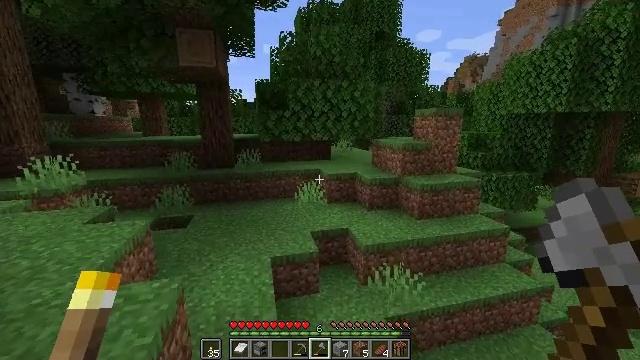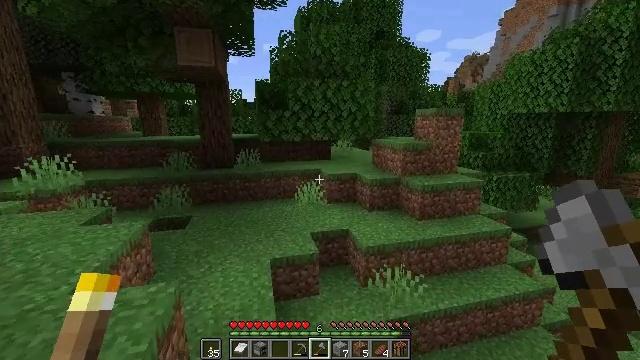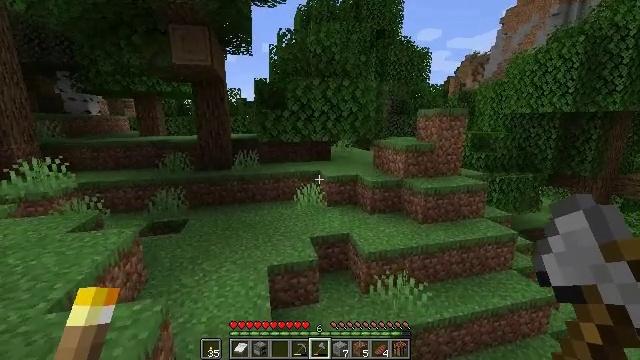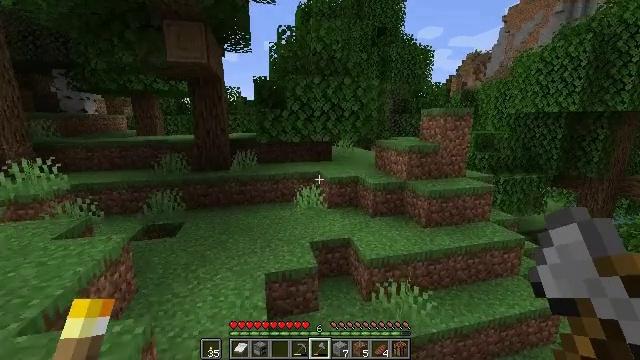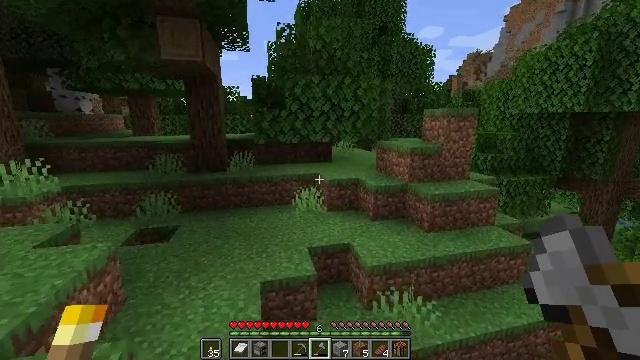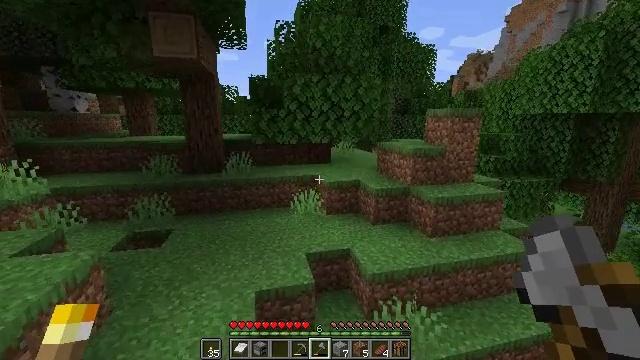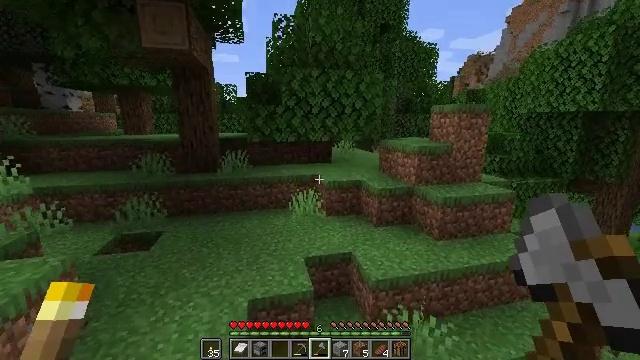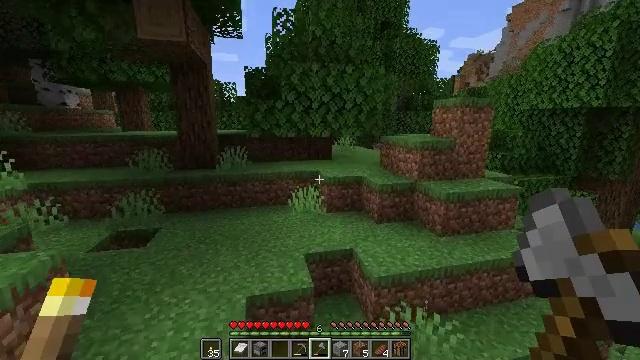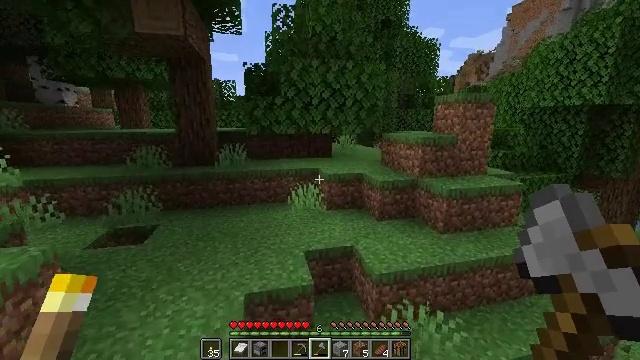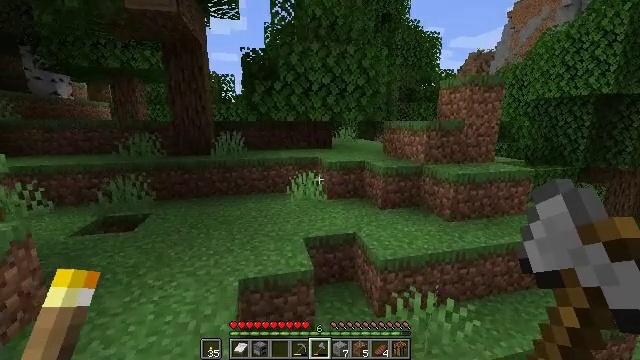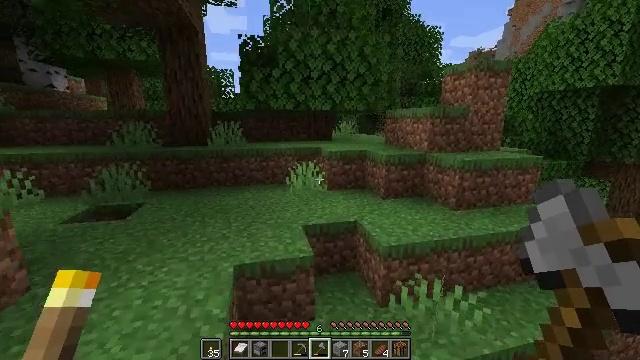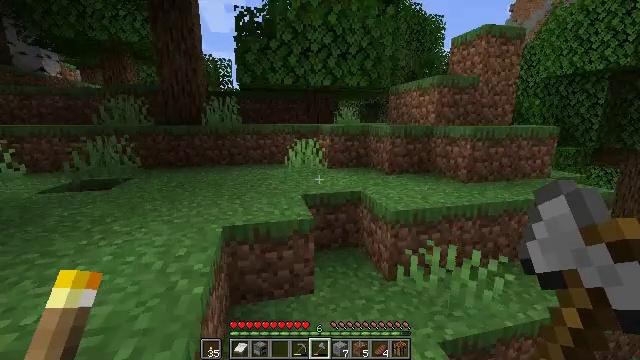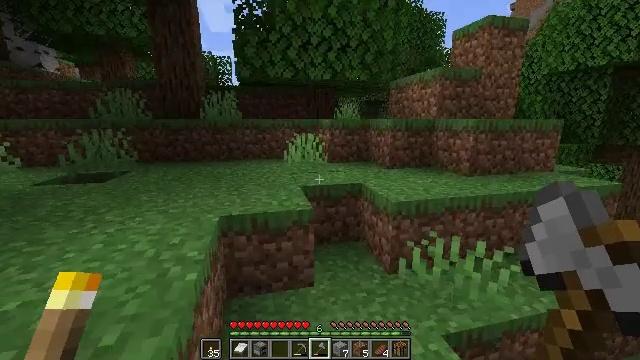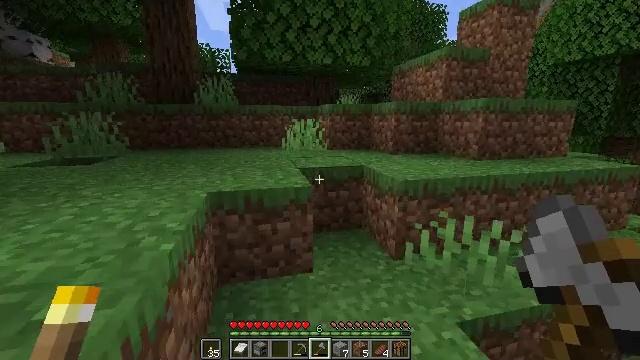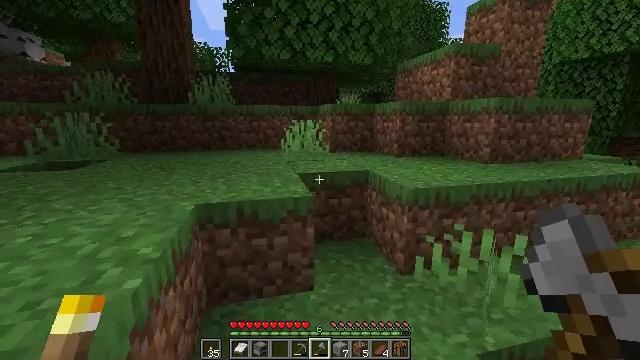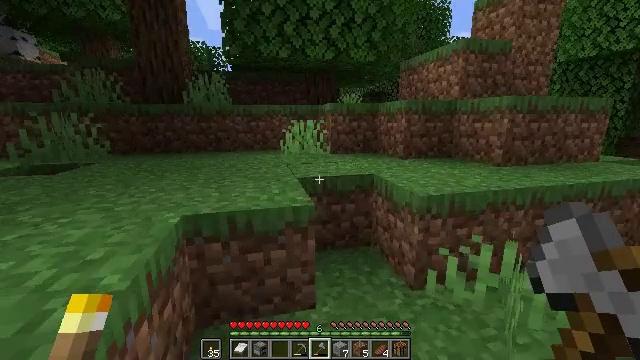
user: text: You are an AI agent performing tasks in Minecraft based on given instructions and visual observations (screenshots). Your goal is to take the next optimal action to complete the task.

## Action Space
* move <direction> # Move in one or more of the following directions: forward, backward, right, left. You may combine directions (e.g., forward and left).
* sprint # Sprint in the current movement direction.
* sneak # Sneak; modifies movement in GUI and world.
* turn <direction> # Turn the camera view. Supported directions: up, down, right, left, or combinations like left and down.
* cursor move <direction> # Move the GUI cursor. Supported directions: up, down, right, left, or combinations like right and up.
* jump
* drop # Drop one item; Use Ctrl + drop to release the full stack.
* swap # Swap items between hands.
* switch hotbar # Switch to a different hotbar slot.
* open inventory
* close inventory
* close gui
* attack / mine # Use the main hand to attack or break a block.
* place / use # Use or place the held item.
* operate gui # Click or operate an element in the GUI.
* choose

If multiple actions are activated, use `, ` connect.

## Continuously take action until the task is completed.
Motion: motion action
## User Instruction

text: Gather bee nest from a tree in the forest.
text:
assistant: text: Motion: move forward
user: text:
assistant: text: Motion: move forward
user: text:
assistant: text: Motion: move forward
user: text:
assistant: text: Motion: move forward
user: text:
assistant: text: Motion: move forward
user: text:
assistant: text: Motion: move forward
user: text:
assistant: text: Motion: move forward
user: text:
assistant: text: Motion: move forward
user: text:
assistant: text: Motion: move forward
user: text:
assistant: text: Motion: move forward
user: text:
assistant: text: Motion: move forward
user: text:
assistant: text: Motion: move forward
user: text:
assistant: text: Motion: move forward
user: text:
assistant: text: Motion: move forward
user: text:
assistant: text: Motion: move forward
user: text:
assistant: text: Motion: move forward
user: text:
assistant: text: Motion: move forward
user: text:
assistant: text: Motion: move forward
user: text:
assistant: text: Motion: move forward
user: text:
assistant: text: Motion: move forward
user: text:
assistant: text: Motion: move forward
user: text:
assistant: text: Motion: move forward
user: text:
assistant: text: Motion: move forward
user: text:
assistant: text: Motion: move forward
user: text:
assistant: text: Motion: move forward
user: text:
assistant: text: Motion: move forward, jump
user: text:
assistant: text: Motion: move forward, jump
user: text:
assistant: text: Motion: move forward, jump
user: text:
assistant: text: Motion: move forward, jump
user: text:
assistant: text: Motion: move forward, jump